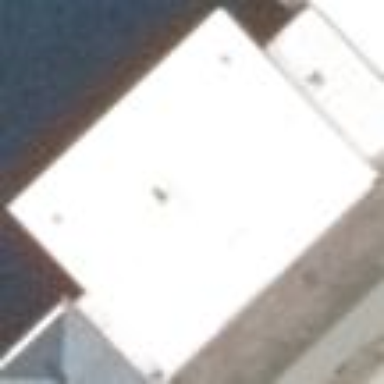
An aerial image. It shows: Residential building with flat grey roof. The building itself is white in color.